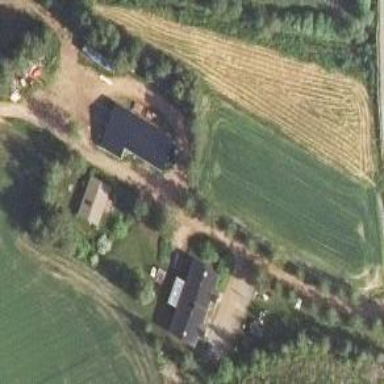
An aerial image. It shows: Farmyard area.